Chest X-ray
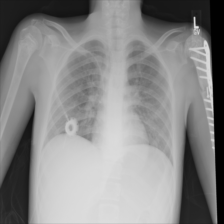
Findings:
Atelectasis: negative
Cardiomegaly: negative
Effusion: negative
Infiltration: negative
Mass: positive
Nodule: negative
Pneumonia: negative
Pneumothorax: negative
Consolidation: negative
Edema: negative
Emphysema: negative
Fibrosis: negative
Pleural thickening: negative
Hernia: negative